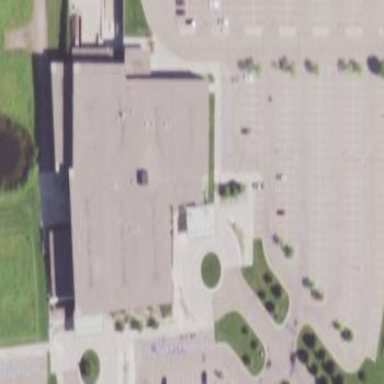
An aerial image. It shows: Clinic building.